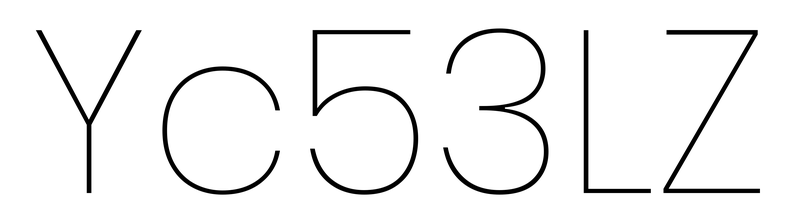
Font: Poppins-Thin